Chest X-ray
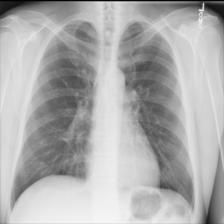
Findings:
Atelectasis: negative
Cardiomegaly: negative
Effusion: negative
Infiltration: negative
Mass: negative
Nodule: negative
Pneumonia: negative
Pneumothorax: negative
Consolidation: negative
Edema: negative
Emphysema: negative
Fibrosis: negative
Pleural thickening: negative
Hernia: negative